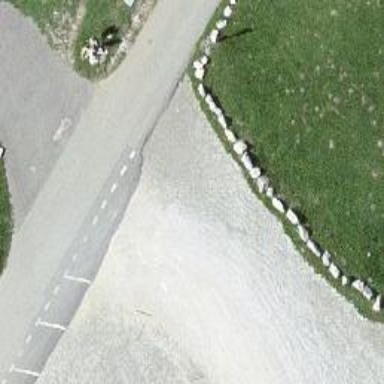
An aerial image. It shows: Block barrier.